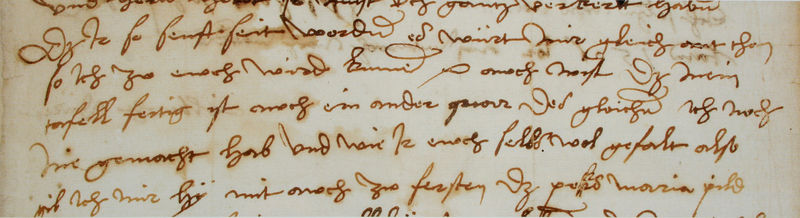
Titel: Brief Albrecht Dürers an Willibald Pirckheimer vom 23.9.1506 (Ausschnitt)
Künstler: Albrecht Dürer
Standort: London
Institution: British Library, Department of Manuscripts
Schlagwörter: feder, hand, schatten, grün, ocker, ausschnitt, braun, grau, licht, orange, schwarz, weiss, rot, beige, alt, blatt, rechts, renaissance, schrift, papier, grafik, graphik, sepia, detail, deutsch, foto, fotografie, tusche, buch, links, gebogen, text, buchstaben, worte, spiegelverkehrt, kopie, tinte, flecken, fragment, pergament, schnörkel, brief, liebesbrief, schreiben, antik, gedicht, zeilen, schriftstück, schief, neigung, altdeutsch, handschrift, wort, ausschnit, schreibschrift, da vinci, leonardo da vinci, notizen, kringel, schönschrift, wörter, schwungvoll, autograph, füller, mit, verschnörkelt, vinci, handgeschrieben, kurrentschrift, handschrif, lionardo di vinci, neuzeutlich, kurrent, krizelei, originalschrift